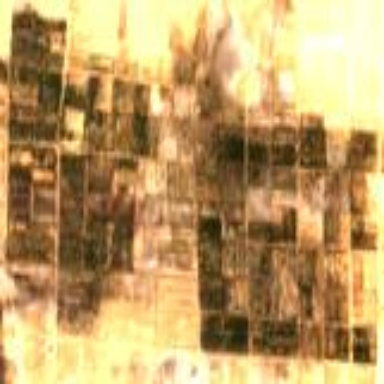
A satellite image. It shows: Orchard filled with date palms.